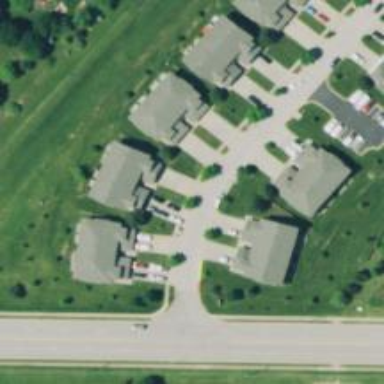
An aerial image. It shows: Residential road.